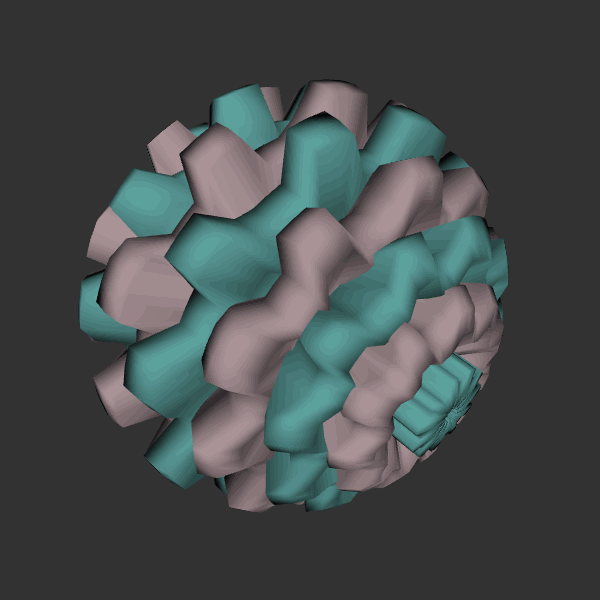
Background: dark